Question: I'm creating a database for booking apartments app.
I have a question - it is allowable to keep user's 'passwords' in DB (for example using BCrytp)?
Another question - where is the best way to keep 'price' if it may vary during several months?

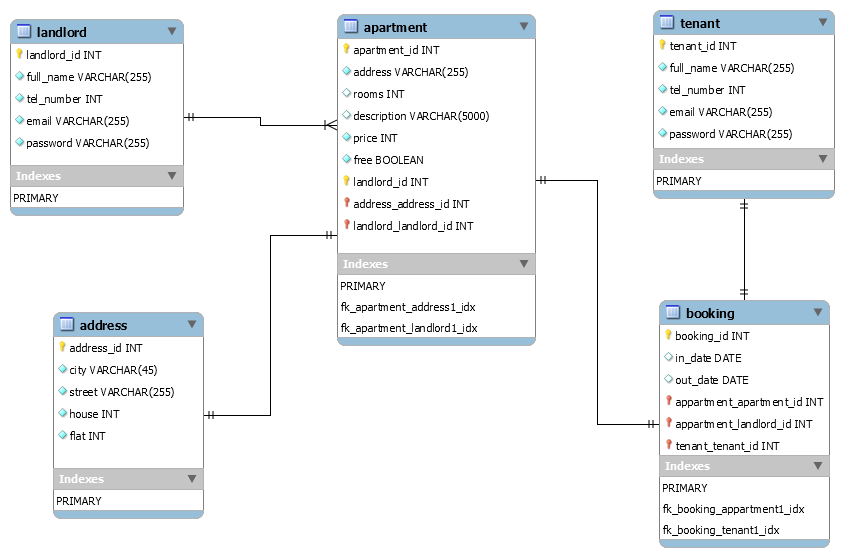
Answer: typically, you would store the password as some sort of encrypted hash. It is best if this is one-way, so it cannot be decrypted. When authenticating, you check that you can generate the same hash from the provided password; not decypt what is stored. Your hash should also be "salted" with some other data so two users with the same password don't have the same hash (so, using the username itself is popular).
If your prices vary, you'll want a separate table for prices that have date from and date to fields so you know the period of time the price is valid. Unless, you are saying that each "booking" can have a price - then you could just put the price in the booking table.